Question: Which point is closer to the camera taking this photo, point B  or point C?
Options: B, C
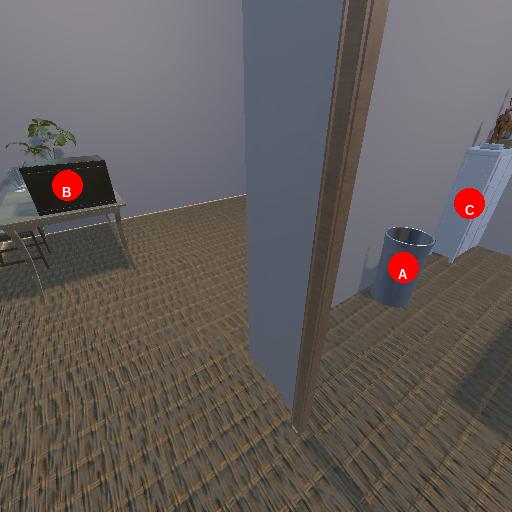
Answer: B